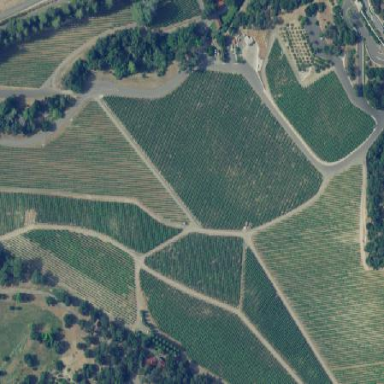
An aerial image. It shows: Vineyard with wine grapes as the crop.